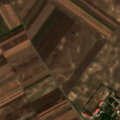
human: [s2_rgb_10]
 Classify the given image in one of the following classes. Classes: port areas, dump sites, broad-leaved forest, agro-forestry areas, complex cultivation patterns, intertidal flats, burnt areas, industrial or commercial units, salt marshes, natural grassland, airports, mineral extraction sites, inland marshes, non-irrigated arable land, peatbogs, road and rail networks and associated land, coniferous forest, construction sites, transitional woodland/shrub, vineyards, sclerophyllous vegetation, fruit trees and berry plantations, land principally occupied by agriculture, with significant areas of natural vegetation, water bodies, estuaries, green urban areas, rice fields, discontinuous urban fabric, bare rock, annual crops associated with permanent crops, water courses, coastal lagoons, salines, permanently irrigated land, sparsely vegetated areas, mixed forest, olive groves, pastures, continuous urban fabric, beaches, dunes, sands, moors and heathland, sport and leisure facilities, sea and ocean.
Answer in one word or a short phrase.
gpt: industrial or commercial units, non-irrigated arable land